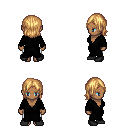
a pixel art fantasy rpg character, female body template, human, dark skin, gray robe, white pants, light blonde long bangs hairstyle, black shoes, four views (front, back, left, right), 2x2 character sprite sheet, small pixel art, hard edges, no anti-aliasing